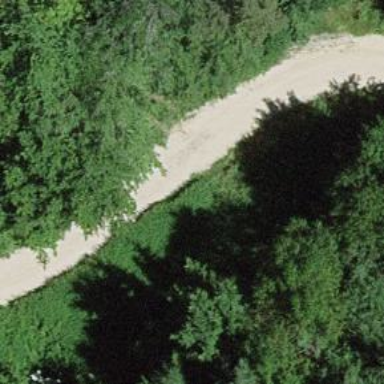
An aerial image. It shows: Gravel track with grade 2 quality.